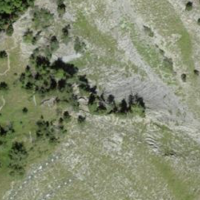
EUNIS habitat code: 31
Species observed at this site:
Corvus corone
Turdus merula
Lophophanes cristatus
Hirundo rustica
Garrulus glandarius
Nucifraga caryocatactes
Buteo buteo
Corvus corax
Sylvia atricapilla
Columba palumbus